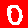
Digit: 0